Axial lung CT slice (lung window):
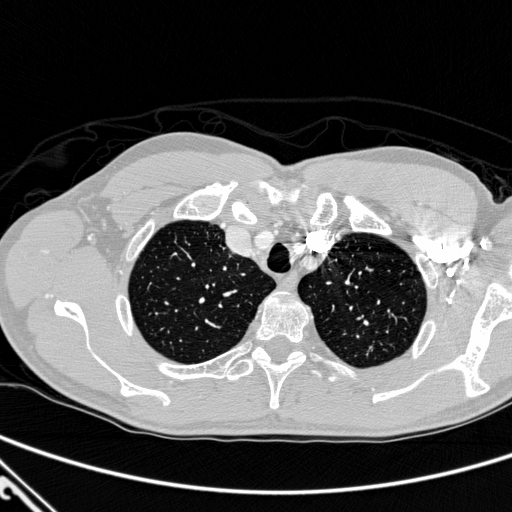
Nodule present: no